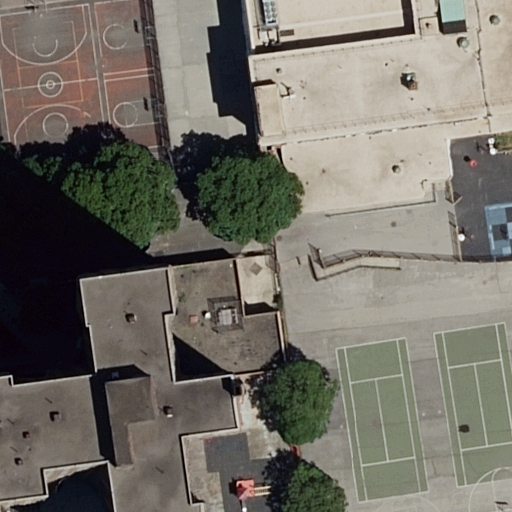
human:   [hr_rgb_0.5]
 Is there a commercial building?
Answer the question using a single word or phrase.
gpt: no

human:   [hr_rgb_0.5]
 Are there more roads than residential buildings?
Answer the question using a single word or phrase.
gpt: no

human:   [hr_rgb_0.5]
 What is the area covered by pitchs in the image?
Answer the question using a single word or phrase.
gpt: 907m2

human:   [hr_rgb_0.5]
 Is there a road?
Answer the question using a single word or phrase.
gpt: yes

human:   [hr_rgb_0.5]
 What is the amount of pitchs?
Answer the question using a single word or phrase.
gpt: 2

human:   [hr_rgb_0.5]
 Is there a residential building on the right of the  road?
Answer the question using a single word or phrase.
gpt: no

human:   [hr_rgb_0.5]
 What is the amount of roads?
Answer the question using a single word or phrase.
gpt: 1

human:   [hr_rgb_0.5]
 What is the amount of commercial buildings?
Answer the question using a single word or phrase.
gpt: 0

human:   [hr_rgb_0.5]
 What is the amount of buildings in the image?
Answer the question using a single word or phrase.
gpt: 2

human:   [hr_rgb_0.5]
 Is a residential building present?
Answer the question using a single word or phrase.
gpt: yes

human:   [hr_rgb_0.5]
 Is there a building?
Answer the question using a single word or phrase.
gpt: yes

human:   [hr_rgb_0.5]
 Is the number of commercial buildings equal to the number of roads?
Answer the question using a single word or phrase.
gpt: no

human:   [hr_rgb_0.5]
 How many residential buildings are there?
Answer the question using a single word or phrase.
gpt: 1

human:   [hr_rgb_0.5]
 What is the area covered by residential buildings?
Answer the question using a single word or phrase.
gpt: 2371m2

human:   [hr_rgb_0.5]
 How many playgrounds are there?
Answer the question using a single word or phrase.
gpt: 1

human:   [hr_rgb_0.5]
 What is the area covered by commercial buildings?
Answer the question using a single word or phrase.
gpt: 0m2

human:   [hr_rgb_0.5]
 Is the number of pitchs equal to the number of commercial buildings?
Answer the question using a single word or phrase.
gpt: no

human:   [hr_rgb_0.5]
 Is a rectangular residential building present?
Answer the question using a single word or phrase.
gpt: no

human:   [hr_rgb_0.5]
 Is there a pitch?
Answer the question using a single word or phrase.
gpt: yes

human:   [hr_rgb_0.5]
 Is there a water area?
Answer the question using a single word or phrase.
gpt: no

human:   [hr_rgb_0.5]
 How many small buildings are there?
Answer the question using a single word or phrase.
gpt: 0

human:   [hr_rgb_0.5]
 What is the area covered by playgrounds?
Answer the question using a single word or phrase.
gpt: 1475m2

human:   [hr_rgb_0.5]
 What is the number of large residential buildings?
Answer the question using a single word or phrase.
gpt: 1

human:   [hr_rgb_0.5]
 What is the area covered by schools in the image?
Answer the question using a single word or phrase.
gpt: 6m2

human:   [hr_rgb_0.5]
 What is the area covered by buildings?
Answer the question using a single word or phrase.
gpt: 4232m2

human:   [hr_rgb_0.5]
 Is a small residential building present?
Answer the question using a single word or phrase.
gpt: no

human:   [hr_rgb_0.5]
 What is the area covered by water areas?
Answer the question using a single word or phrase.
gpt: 0m2

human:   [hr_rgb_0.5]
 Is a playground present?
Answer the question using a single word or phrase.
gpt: yes

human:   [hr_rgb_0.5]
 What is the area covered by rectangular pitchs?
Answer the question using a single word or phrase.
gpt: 907m2

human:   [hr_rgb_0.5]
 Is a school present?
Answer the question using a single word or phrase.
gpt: yes

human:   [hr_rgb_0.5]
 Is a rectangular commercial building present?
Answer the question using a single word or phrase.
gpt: no

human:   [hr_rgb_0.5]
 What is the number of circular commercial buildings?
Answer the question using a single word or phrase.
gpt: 0

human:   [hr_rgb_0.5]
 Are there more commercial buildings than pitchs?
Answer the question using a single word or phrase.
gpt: no

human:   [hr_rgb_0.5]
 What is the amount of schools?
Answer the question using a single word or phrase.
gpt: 1

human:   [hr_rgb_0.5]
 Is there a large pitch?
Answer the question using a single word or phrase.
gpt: no

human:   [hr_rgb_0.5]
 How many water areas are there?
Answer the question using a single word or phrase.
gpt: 0

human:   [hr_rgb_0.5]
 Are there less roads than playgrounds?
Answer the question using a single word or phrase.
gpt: no

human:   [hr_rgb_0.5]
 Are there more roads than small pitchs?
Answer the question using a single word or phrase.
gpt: yes

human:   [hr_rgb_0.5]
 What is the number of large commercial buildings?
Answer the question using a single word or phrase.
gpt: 0

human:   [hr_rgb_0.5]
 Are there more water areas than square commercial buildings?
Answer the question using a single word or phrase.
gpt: no

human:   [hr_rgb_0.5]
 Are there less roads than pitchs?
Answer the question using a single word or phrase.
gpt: yes

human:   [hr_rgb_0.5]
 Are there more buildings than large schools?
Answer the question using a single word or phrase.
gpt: yes

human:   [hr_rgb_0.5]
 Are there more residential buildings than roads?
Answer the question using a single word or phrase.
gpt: no

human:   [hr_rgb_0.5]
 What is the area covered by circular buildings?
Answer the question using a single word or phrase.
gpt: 0m2

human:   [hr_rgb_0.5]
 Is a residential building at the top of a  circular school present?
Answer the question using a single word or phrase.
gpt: no

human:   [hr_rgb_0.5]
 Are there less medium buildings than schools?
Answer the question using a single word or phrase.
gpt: yes

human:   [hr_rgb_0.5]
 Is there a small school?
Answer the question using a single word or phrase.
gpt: yes

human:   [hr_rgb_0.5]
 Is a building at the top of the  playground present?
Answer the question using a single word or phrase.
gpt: no

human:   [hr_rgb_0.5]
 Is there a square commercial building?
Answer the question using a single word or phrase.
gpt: no

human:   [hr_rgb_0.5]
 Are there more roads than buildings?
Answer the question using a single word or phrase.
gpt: no

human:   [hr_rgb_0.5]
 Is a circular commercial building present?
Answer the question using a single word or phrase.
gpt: no

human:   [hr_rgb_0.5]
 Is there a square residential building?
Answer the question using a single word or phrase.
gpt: no

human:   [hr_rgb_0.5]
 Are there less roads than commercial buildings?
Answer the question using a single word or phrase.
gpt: no

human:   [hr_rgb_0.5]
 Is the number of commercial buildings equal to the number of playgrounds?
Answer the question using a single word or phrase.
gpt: no

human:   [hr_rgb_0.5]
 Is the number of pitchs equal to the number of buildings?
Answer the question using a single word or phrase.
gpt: yes

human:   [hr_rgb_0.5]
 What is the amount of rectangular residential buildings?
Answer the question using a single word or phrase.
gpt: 0

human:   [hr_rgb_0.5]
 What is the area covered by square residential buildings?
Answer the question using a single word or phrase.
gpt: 0m2

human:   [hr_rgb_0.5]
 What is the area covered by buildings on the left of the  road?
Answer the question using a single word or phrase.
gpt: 0m2

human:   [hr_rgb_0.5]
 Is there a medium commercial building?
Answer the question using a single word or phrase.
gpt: no

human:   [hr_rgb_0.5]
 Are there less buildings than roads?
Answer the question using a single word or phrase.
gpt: no

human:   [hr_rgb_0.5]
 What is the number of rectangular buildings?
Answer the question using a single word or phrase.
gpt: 0

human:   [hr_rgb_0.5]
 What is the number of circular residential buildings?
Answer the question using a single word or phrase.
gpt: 0

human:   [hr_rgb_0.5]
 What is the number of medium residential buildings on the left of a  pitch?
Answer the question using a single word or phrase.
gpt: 0

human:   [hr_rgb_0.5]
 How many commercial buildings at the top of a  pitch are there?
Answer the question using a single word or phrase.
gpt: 0